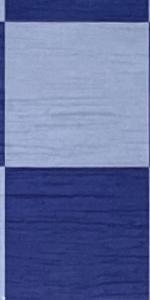
Label: Empty